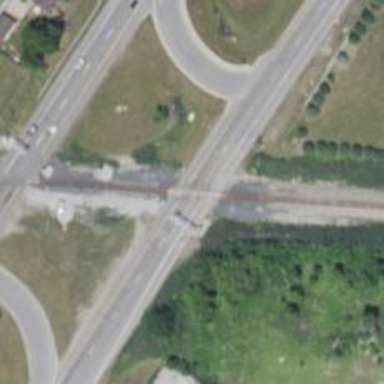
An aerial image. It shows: Level crossing with lights and saltire markings.